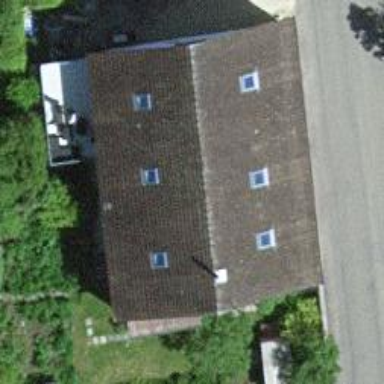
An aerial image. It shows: Detached building.